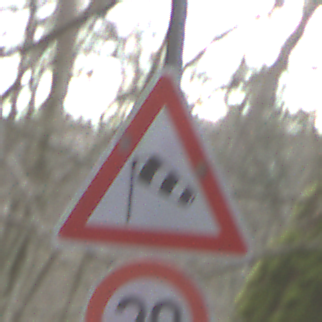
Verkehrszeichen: SeitenwindVonLinks
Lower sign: Geschwindigkeit20
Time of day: MorningAfternoon
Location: Outdoor (Nature)
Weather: PartlyCloudy
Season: NotSpecified
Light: Natural